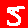
Digit: 5